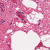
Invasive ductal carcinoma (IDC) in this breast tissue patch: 0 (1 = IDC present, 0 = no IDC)